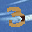
Label: 3